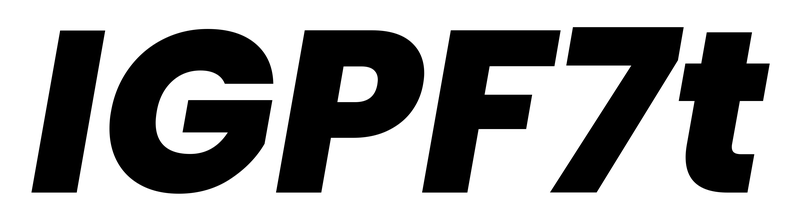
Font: Poppins-ExtraBoldItalic